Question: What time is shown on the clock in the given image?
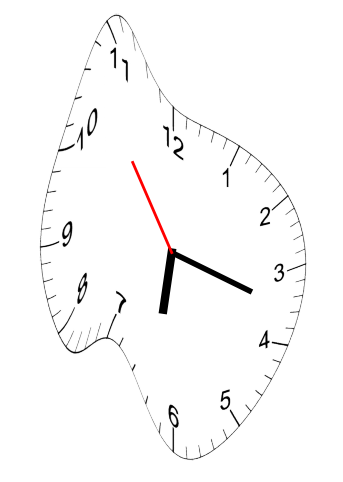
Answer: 06:17:54